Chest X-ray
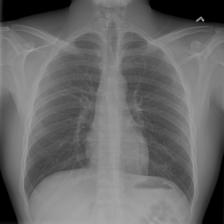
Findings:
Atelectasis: negative
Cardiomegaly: negative
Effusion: negative
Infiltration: negative
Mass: negative
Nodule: negative
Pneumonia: negative
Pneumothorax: negative
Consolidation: negative
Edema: negative
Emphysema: negative
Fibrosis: negative
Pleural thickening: negative
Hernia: negative